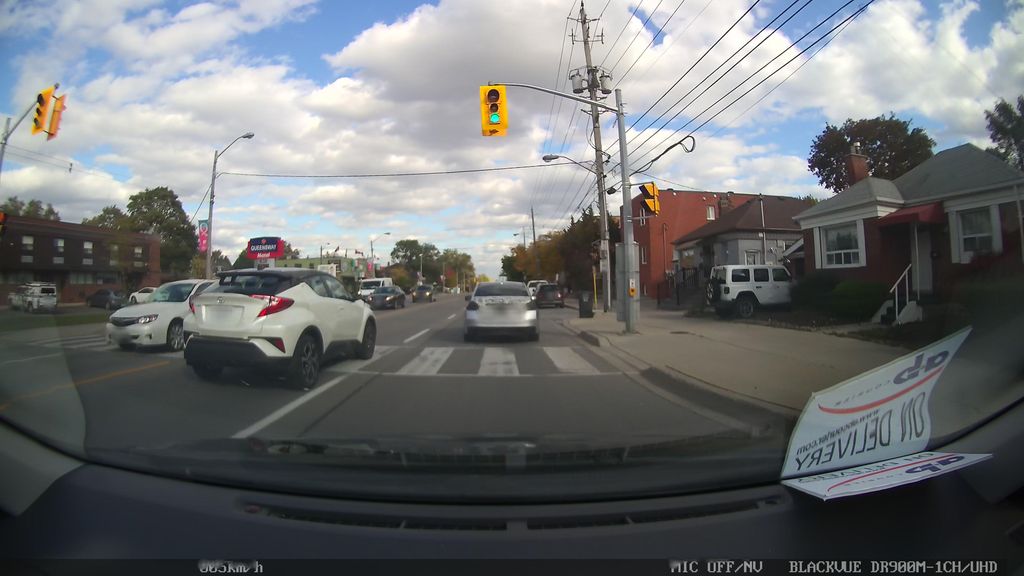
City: toronto